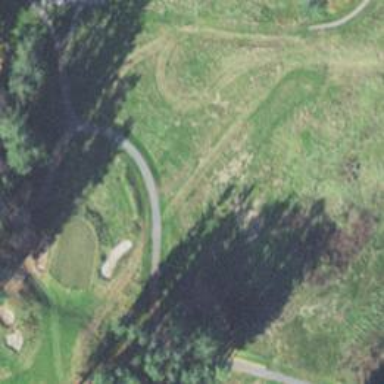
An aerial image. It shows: Service road designated as golf cart path.